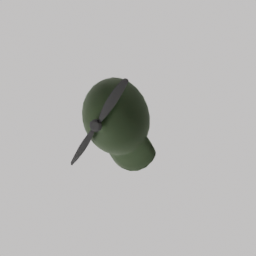
Label: people